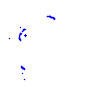
Particle: kaon